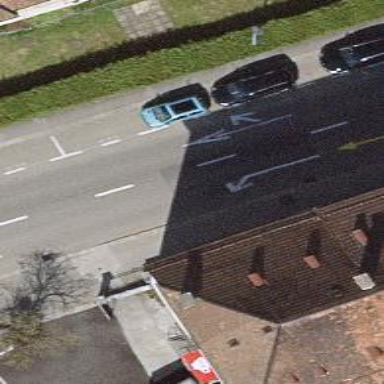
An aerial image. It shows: Parking available on the street side.